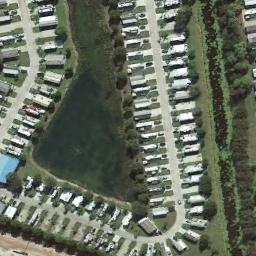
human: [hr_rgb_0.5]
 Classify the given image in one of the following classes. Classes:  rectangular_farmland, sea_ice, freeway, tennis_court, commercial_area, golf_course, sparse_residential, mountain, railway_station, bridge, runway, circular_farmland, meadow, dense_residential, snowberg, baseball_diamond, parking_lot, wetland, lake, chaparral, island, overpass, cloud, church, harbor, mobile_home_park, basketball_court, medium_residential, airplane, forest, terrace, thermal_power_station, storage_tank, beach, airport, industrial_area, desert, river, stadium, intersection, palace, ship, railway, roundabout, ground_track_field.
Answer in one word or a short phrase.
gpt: mobile_home_park